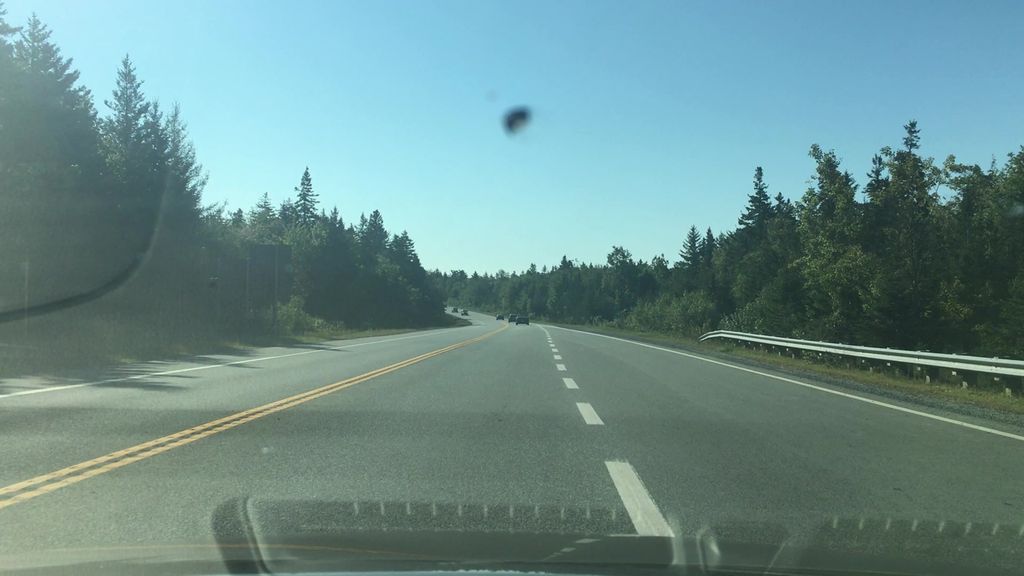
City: halifax